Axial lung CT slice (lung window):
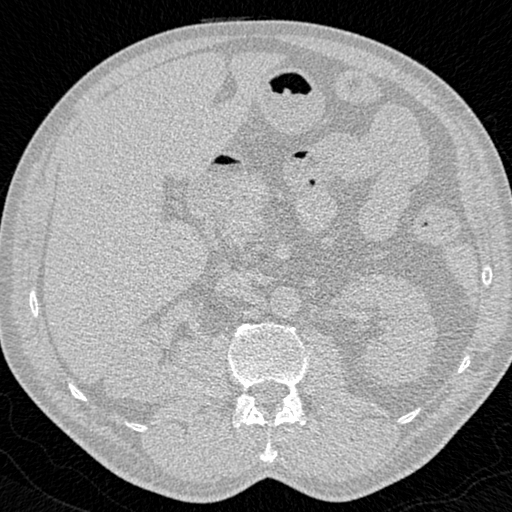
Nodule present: no